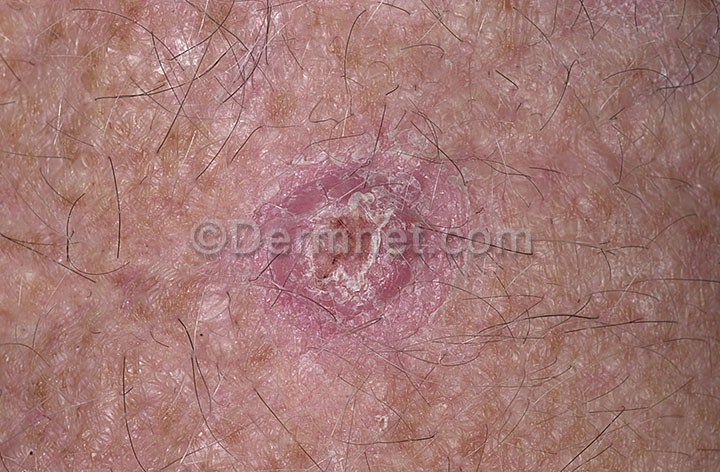
Disease: Seborrheic Keratoses and other Benign Tumors